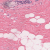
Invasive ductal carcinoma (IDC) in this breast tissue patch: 0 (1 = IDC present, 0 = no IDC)